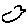
Label: bird